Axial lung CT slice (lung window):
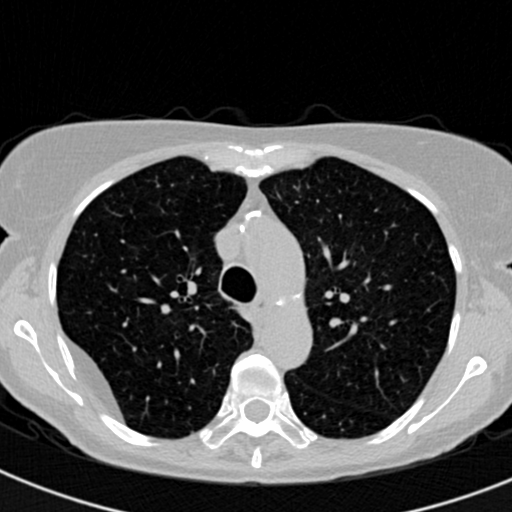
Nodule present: no